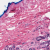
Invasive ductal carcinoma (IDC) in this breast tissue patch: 0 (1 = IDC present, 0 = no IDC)